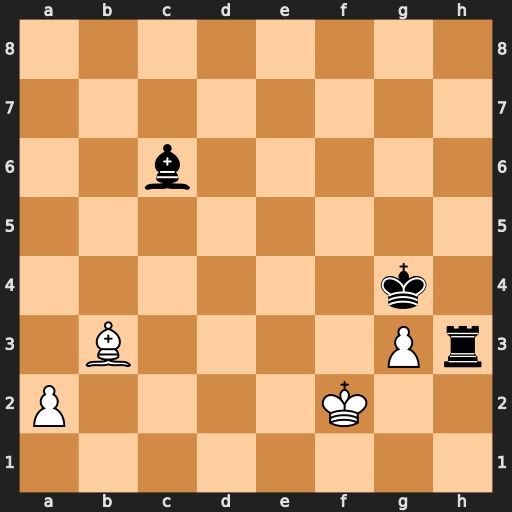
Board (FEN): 8/8/2b5/8/6k1/1B4Pr/P4K2/8
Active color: w
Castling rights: -
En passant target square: -
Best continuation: Be6+ Kg5 Bxh3